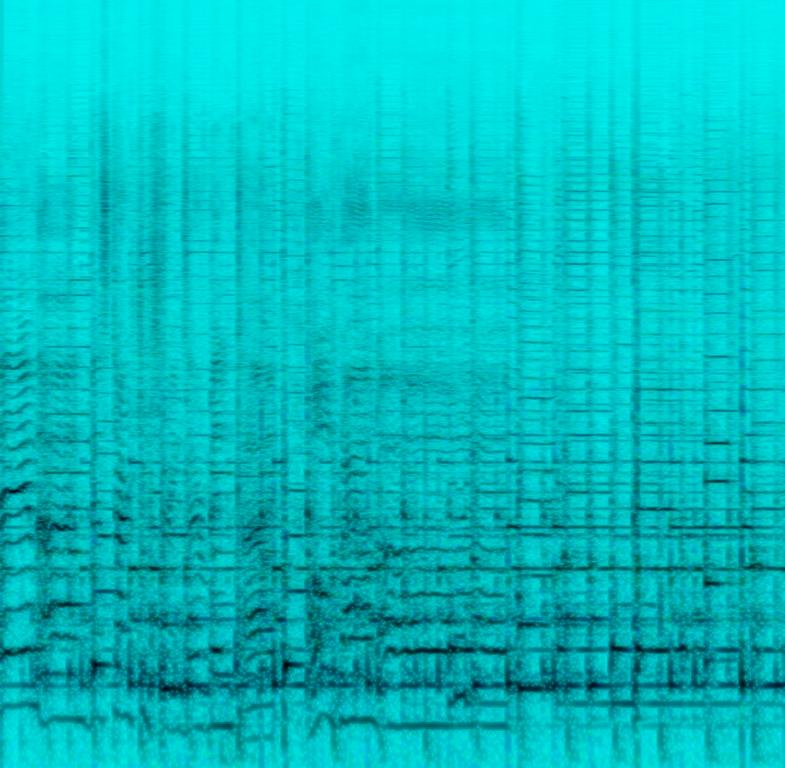
This is an American folk music piece. There is a male vocalist singing in the folk style. The banjo is playing a cheerful melody at a steady tempo. The atmosphere of the piece is cozy and easygoing. This piece could be playing in the background at a roadside diner. It could also be included in the soundtrack of a movie or a TV show taking place in rural USA.